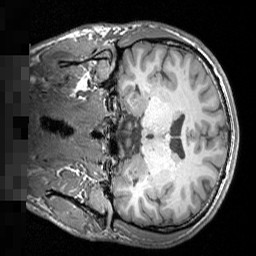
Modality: T1w
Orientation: coronal
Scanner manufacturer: siemens
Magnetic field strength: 3 T
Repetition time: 1.5 s
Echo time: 0.00291 s